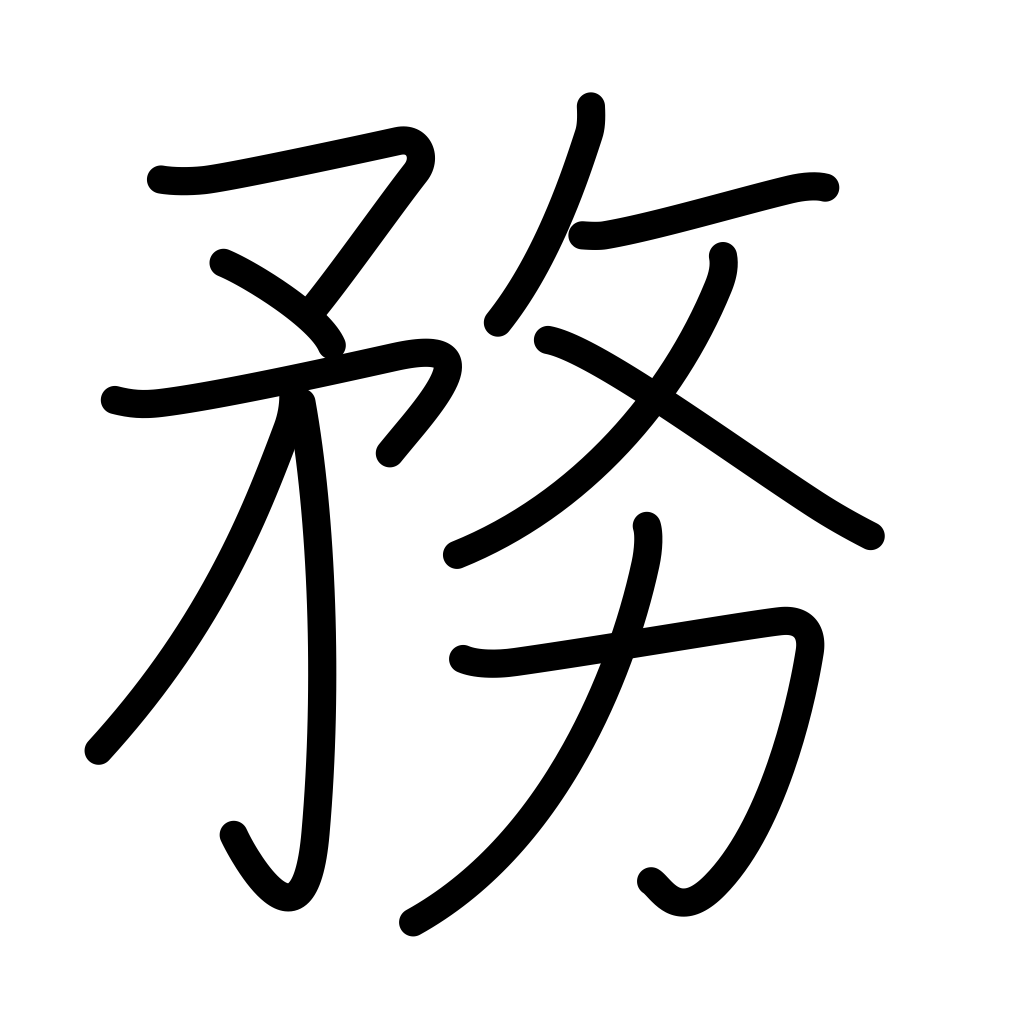
Meaning: task, duties